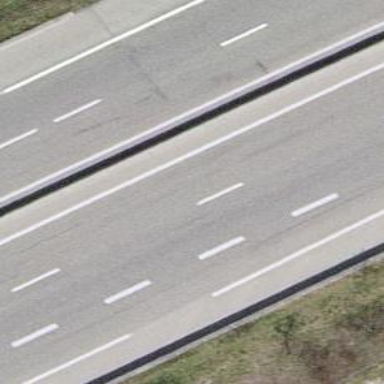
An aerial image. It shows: Trunk motorroad.